四年级 · 度量几何学
如图, $\angle 1=30^{\circ}, \angle 2=20^{\circ}$, 求 $\angle 3$ 的度数。

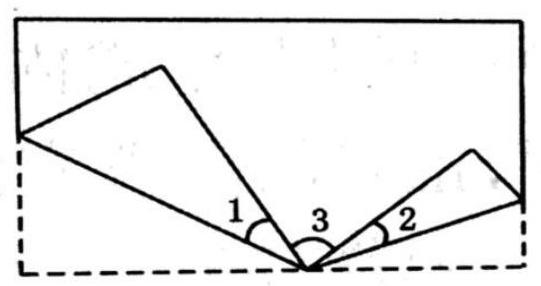
答案: 解: $180^{\circ}-2 \times 30^{\circ}-2 \times 20^{\circ}$

$=180^{\circ}-60^{\circ}-40^{\circ}$

$=120^{\circ}-40^{\circ}$

$=80^{\circ}$

答: $\angle 3$ 的度数是 $80^{\circ}$ 。19.答案: (1) $60 ; 60 ; 40 ; 40$

(2) $=$; =

(3) 解:
20.答案:解:


解析: 答案:解: $180^{\circ}-2 \times 30^{\circ}-2 \times 20^{\circ}$

$=180^{\circ}-60^{\circ}-40^{\circ}$

$=120^{\circ}-40^{\circ}$

$=80^{\circ}$

答: $\angle 3$ 的度数是 $80^{\circ}$ 。19.答案: (1) $60 ; 60 ; 40 ; 40$

(2) $=$; =

(3) 解:
20.答案:解: